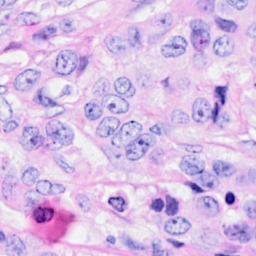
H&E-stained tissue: Breast